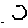
Label: hexagon